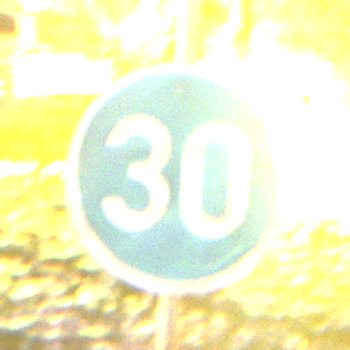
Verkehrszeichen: VorgeschriebeneMindestgeschwindigkeit
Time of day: Night
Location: Outdoor (Suburban)
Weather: Clear
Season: NotSpecified
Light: Artificial